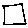
Label: square